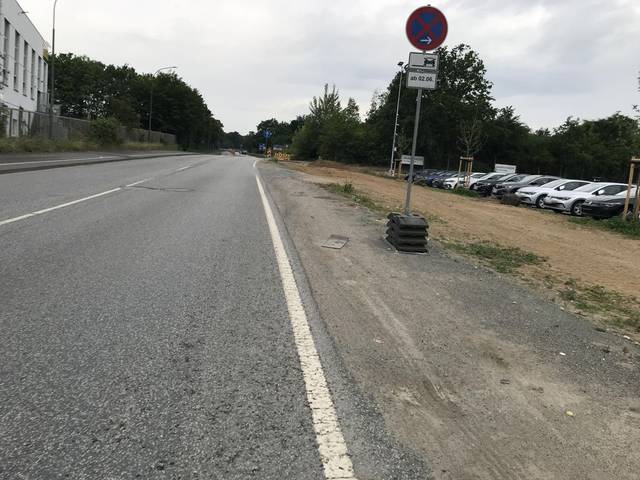
Region: Germany
Coordinates: 50.593, 8.715